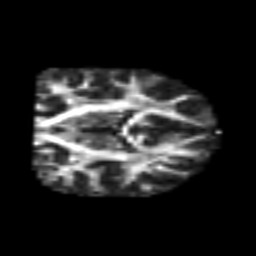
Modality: FA
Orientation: coronal
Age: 25
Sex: male
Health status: healthy